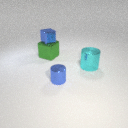
large cyan metal cylinder to the right of large green metal cube